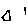
Label: triangle